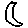
Label: moon